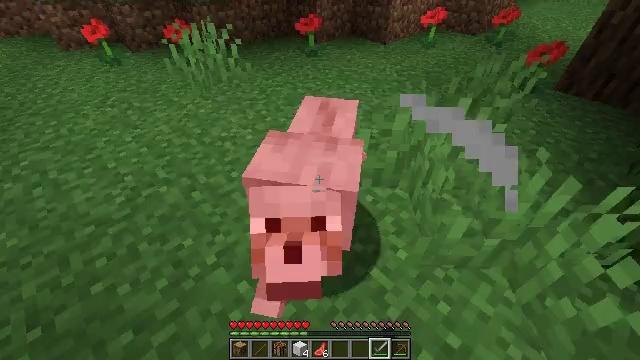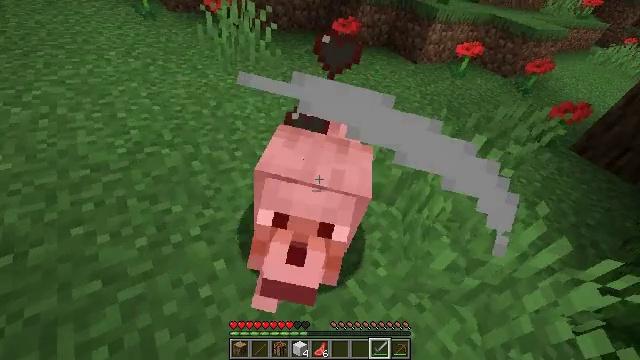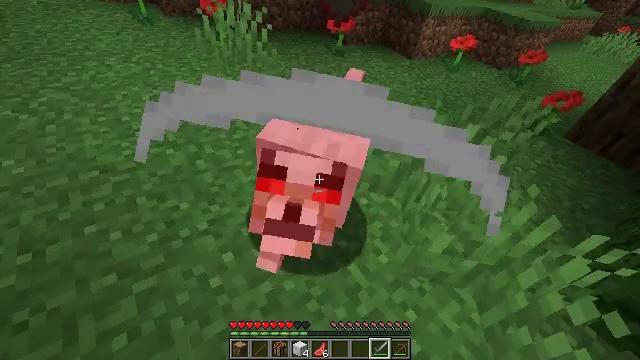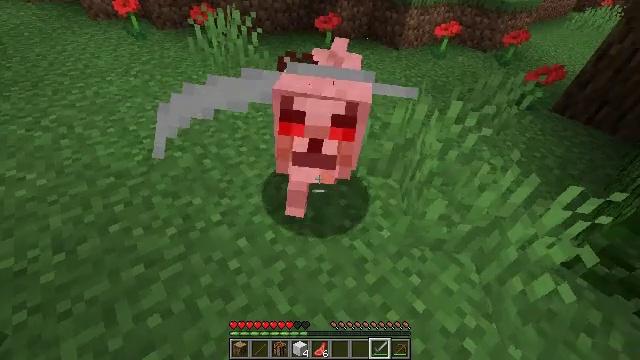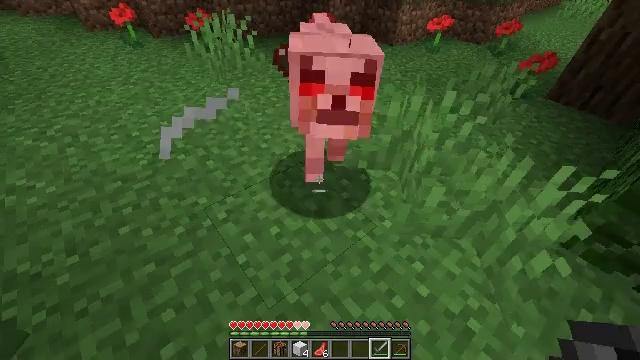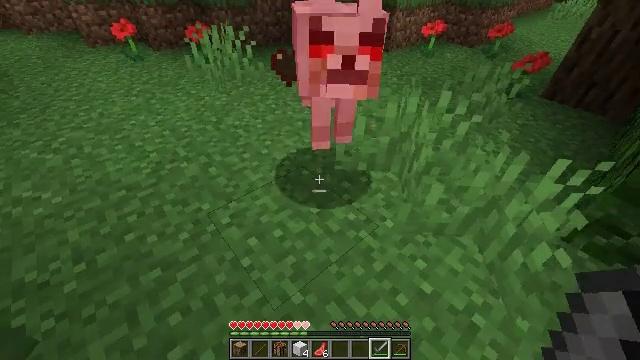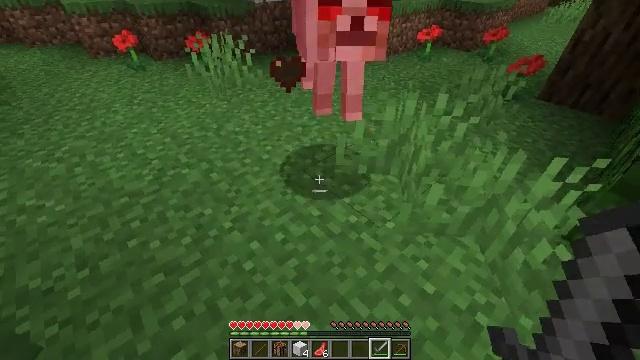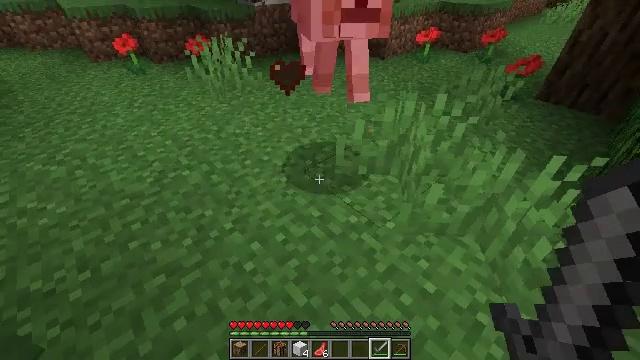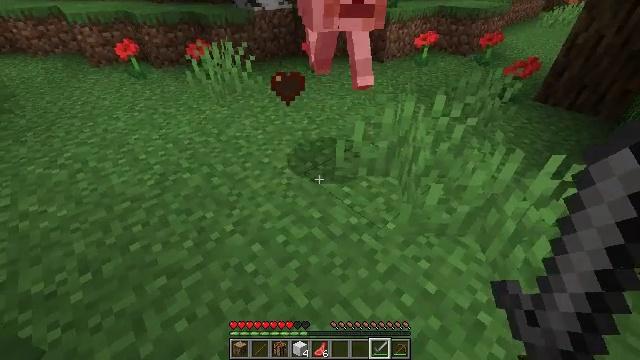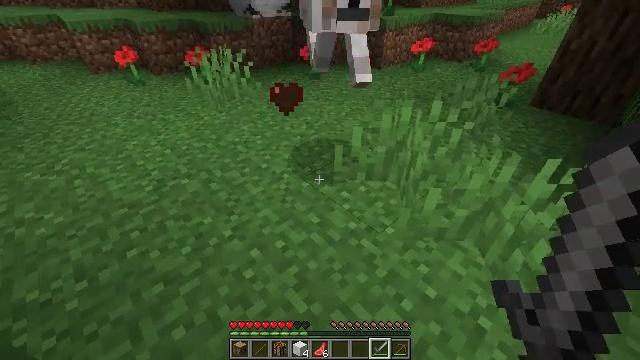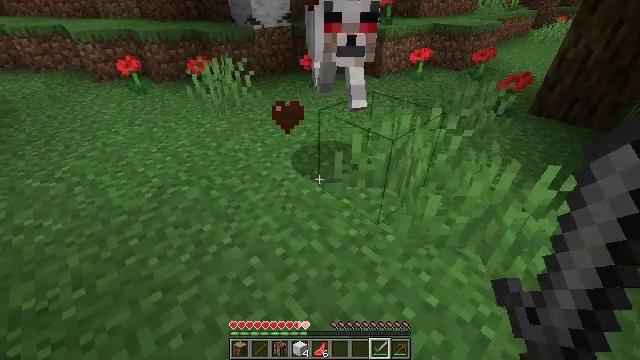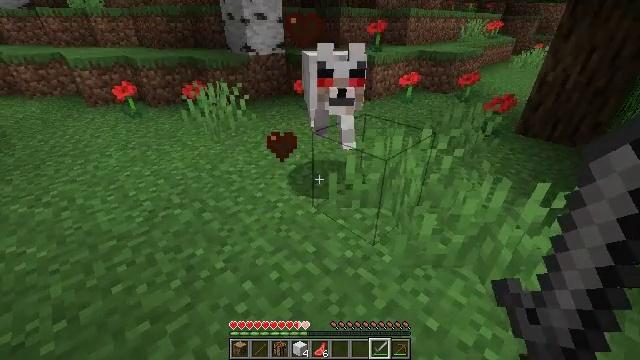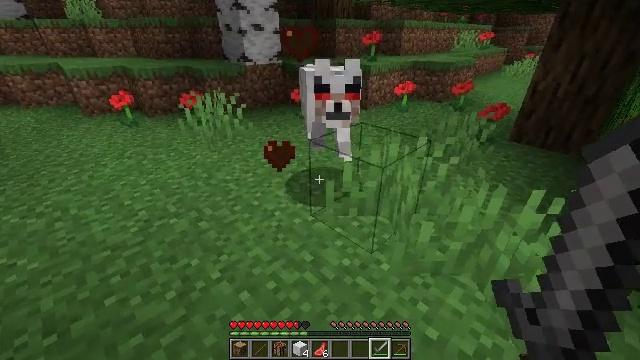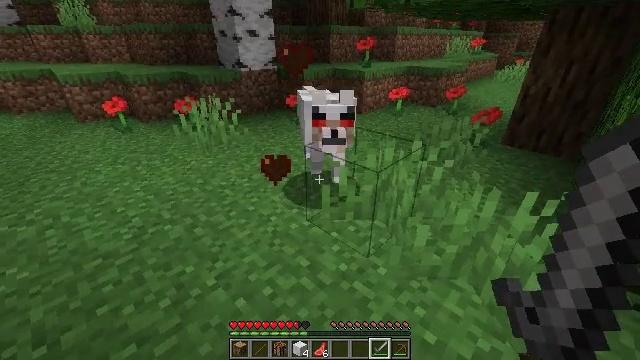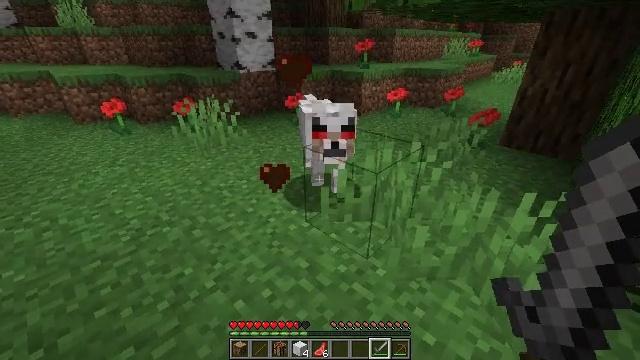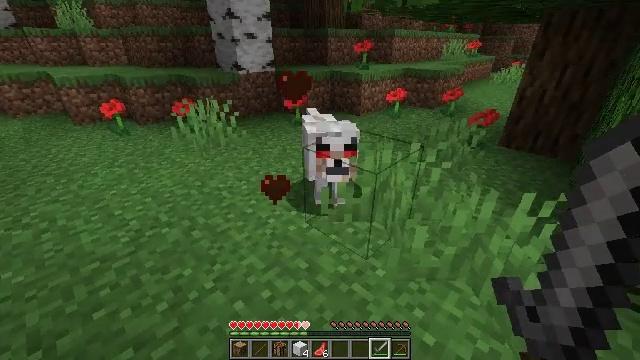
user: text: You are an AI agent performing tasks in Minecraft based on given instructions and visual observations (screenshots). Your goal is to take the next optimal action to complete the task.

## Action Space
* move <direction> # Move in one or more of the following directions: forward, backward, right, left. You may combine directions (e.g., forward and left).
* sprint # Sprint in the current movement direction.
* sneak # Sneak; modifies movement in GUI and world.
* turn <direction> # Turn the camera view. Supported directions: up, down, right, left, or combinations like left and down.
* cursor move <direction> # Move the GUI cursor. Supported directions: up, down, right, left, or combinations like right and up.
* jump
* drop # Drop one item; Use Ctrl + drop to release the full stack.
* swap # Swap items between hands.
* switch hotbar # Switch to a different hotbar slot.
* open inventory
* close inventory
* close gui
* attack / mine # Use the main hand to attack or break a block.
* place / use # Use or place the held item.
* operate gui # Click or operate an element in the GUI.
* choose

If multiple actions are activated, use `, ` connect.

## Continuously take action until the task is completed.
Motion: motion action
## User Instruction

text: Hunt wild animals.
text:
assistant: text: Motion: no_op
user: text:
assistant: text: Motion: no_op
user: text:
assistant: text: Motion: no_op
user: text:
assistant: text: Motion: no_op
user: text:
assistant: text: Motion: turn up
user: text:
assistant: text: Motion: turn up
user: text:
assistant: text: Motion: no_op
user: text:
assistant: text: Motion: no_op
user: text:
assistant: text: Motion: turn up
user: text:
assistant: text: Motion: turn up
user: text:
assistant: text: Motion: turn right and up
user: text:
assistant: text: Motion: turn up
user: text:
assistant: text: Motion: turn right and up
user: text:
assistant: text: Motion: no_op
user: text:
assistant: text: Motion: no_op
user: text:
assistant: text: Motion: move forward
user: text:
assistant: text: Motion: move forward
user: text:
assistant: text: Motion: move forward
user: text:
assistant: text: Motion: move forward
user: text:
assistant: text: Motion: attack / mine
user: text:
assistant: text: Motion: attack / mine
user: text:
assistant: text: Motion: move back, turn right and down, attack / mine
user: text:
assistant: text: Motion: move back, turn right and down, attack / mine
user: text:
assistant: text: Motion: move back, turn right and down, attack / mine
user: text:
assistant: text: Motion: move back, turn right and down, attack / mine
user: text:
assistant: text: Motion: no_op